Question: I'm new to Power BI and facing this issue with a Power BI report grand totals of these columns won't add up. Any help is much appreciated, below are the formulas
'''
Rolling 3 Months =
CALCULATE (
SUM ( Deliveries[NetRevenue] ),
DATESBETWEEN (
Deliveries[DeliveryDate],
MAX ( Deliveries[DeliveryDate] ) - 90,
MAX ( Deliveries[DeliveryDate] )
)
)
'''
'''
Prior 3 Months =
CALCULATE (
SUM ( Deliveries[NetRevenue] ),
DATESBETWEEN (
Deliveries[DeliveryDate],
MAX ( Deliveries[DeliveryDate] ) - 180,
MAX ( Deliveries[DeliveryDate] ) - 90
)
)
'''
Screenshot of the result

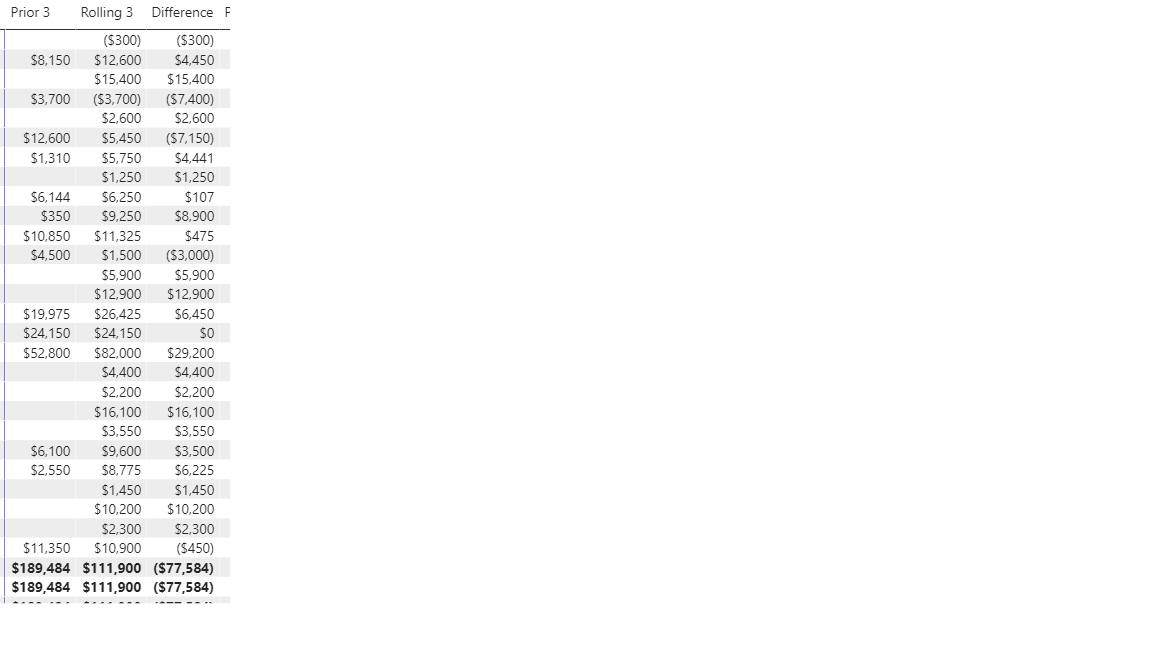
Answer: This is likely because 'MAX ( Deliveries[DeliveryDate] )' is not the same for every row.
The maximum is evaluated within the local filter context, not over the entire 'Deliveries' table (or the subset of the table that matches your filter settings).
I'm guessing you probably want to define a variable to use as your date rather than calculating it (potentially) differently for each row in your matrix. E.g.
'''
Prior 3 Months =
VAR LastDate =
CALCULATE ( MAX ( Deliveries[DeliveryDate] ), ALLSELECTED ( Deliveries ) )
RETURN
CALCULATE (
SUM ( Deliveries[NetRevenue] ),
DATESBETWEEN ( Deliveries[DeliveryDate], LastDate - 180, LastDate - 90 )
)
'''
You might be able to use 'TODAY()' instead of that 'LastDate' calculation, depending on your particular situation.